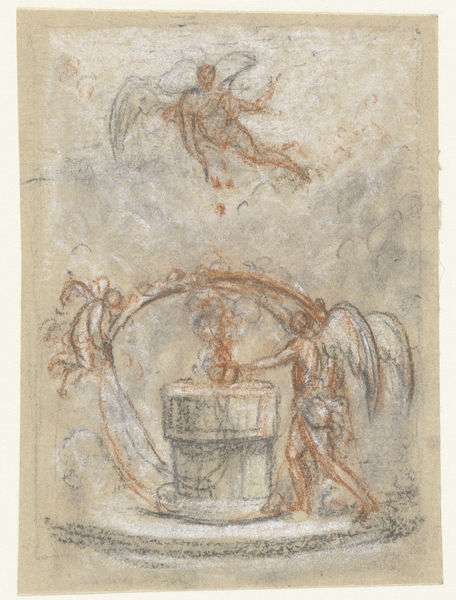
Titel: Allegorische voorstelling met figuren rond monument of altaar
Standort: Amsterdam
Institution: Rijksmuseum
Schlagwörter: blue, red, white, black, smoke, angel, angels, cloud, clouds, heaven, sky, orange, water, drawing, paper, sketch, wings, abstract, fountain, pastel, study, pencil, religion, circle, fire, chalk, rough, flames, altar, wing, well, sacrifice, brazier, crude, skethc, skecth, 'wings